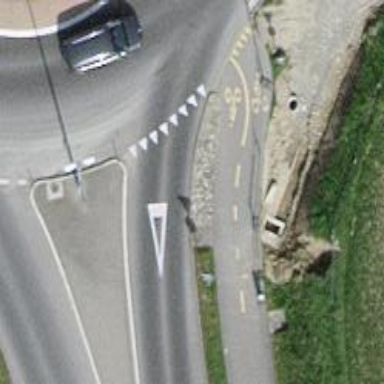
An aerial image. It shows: Road with "give way" sign.